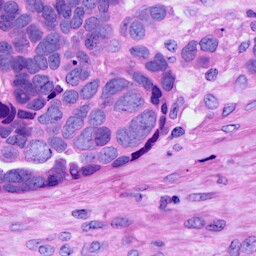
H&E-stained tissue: Ovarian